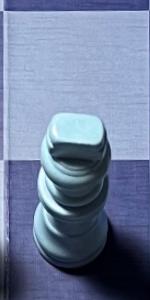
Label: King_White